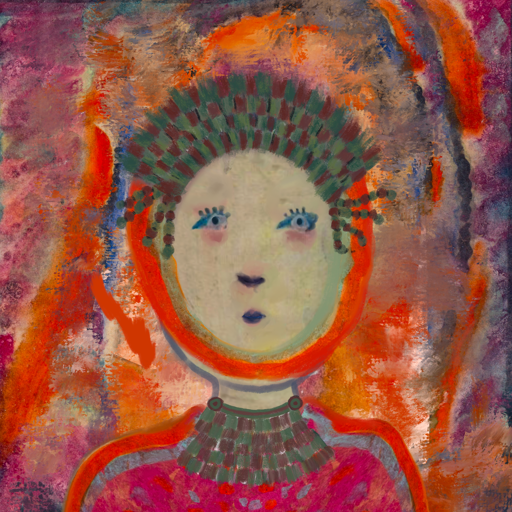
Background: Experience, Head And Neck Front: Hill_Girl, Face Front: Hill_Girl, Bust: Sisters, Hair Front: Sisters, Head Accessory: After_Raid_Crown, Second Necklace: After_Raid, Necklace: Blank, Baby: Blank